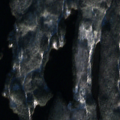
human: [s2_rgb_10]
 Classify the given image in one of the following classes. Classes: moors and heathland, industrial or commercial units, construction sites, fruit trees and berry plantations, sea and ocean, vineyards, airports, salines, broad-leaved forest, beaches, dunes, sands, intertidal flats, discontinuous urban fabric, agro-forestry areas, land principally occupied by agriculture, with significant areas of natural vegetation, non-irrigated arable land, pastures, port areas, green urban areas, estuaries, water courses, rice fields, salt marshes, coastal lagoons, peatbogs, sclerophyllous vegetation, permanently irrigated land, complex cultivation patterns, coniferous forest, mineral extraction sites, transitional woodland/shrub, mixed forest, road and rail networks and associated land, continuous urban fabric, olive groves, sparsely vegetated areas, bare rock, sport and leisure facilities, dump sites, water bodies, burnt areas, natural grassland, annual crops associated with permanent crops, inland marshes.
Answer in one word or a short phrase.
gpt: coniferous forest, mixed forest, water bodies